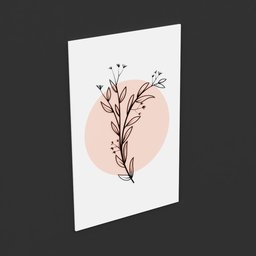
Label: decoration